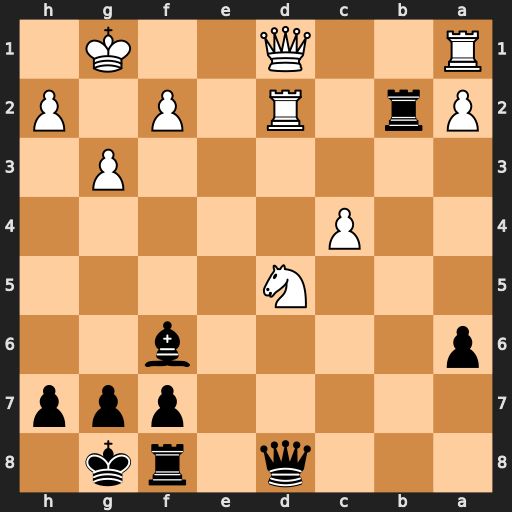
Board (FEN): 3q1rk1/5ppp/p4b2/3N4/2P5/6P1/Pr1R1P1P/R2Q2K1
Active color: b
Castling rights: -
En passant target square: -
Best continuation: Rxd2 Qxd2 Bxa1